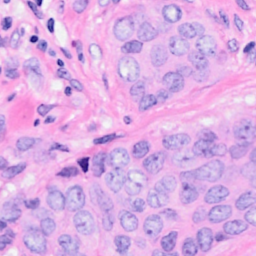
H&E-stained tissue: Breast